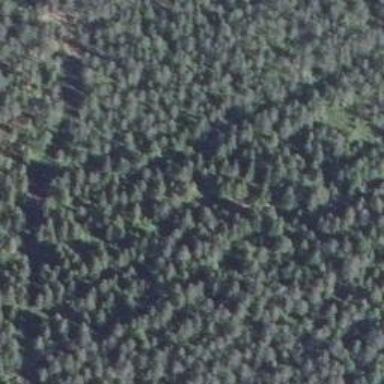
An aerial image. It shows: Needle-leaved woodland.